You are looking at the continuous-wavelet transform of a rotating shaft's vibration signal. Based on the visible evidence, which rotor condition applies: normal, misalignment, unbalance, looseness?
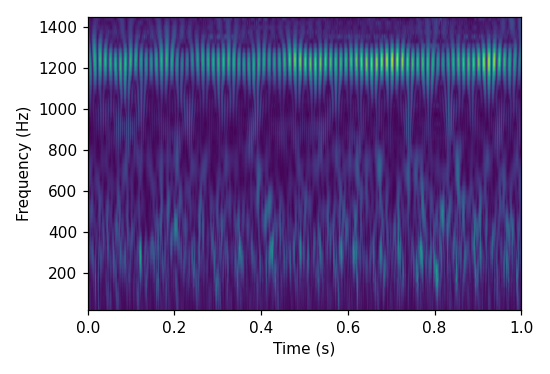
Answer: misalignment